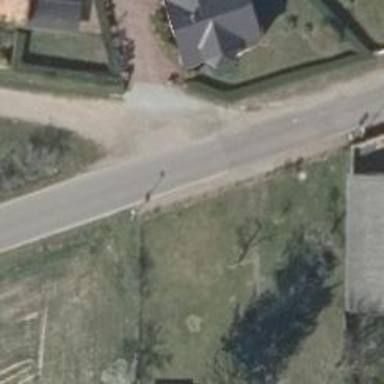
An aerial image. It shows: Unclassified road with paved surface.